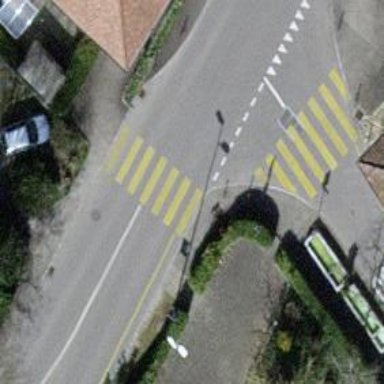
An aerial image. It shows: Marked zebra crossing with visible markings.